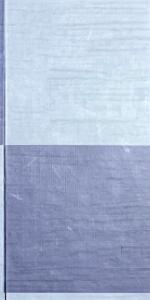
Label: Empty